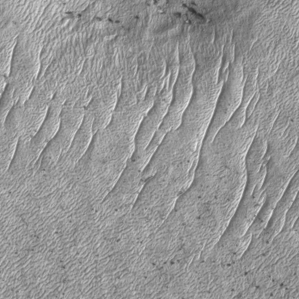
Label: frost